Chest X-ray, PA view. Patient: 29 years old, sex M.
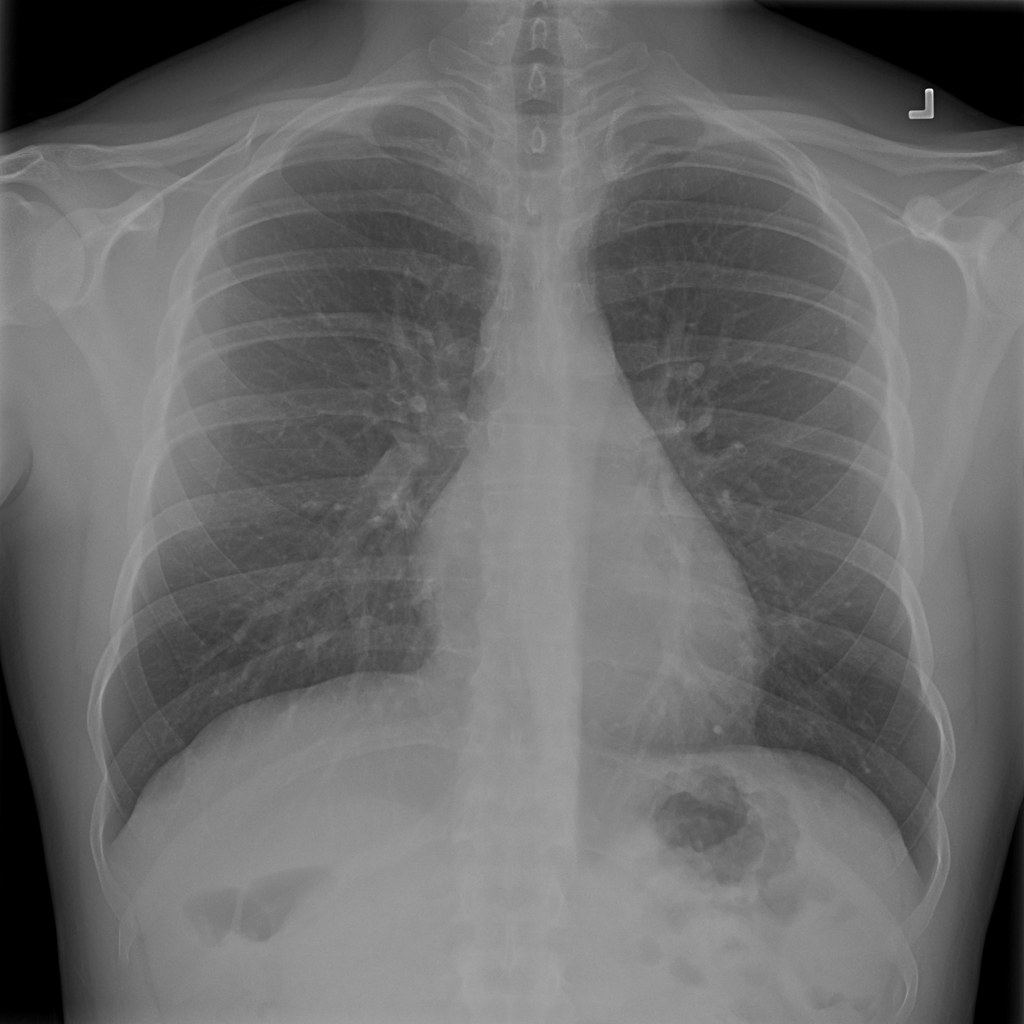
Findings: No Finding